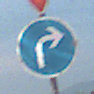
Verkehrszeichen: VorgeschriebeneFahrtrichtungRechts
Zusatzzeichen oben: VorfahrtGewaehren
Umgebung: Outdoor, Nature
Tageszeit: SunriseSunset
Wetter: PartlyCloudy
Licht: Natural
Jahreszeit: NotSpecified
Kontrast: LowContrast